Brain MRI, t2w sequence, axial 2D slice.
Patient: age 52, sex M, weight 78 kg, height 1.78 m
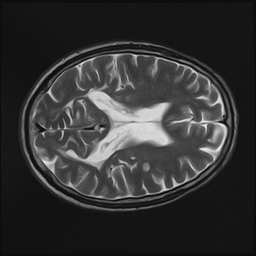